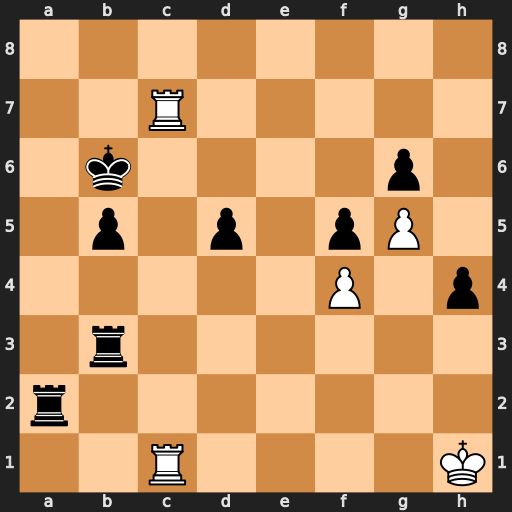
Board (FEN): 8/2R5/1k4p1/1p1p1pP1/5P1p/1r6/r7/2R4K
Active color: w
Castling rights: -
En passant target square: -
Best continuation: R1c6+ Ka5 Ra7+ Kb4 Rxa2